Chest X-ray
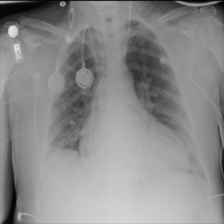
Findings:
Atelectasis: negative
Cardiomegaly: negative
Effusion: negative
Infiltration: negative
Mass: negative
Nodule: negative
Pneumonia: negative
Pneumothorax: negative
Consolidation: negative
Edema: negative
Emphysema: negative
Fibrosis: negative
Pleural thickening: negative
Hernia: negative